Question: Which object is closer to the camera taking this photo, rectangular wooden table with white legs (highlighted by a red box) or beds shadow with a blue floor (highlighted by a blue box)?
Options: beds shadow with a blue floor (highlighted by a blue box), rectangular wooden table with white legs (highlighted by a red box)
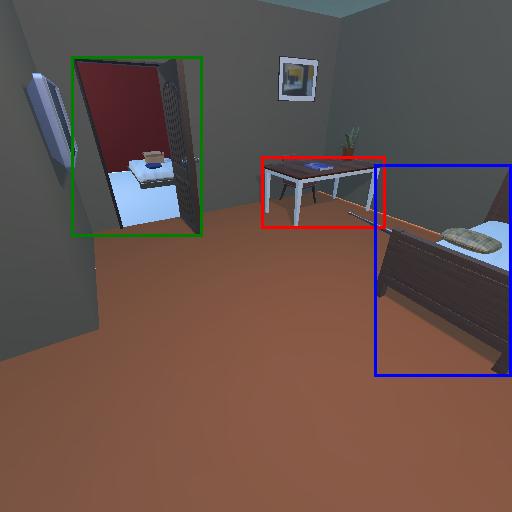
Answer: beds shadow with a blue floor (highlighted by a blue box)